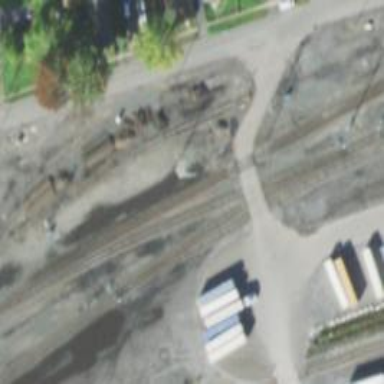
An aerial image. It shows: Railway level crossing.